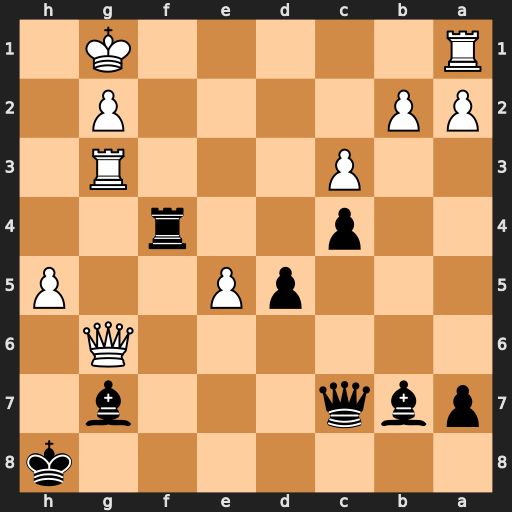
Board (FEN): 7k/pbq3b1/6Q1/3pP2P/2p2r2/2P3R1/PP4P1/R5K1
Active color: b
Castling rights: -
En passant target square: -
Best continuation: Qc5+ Kh1 Rh4+ Rh3 Rxh3+